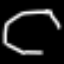
Label: octagon